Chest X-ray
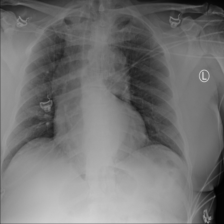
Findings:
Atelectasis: negative
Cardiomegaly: negative
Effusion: negative
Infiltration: positive
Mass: negative
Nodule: negative
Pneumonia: negative
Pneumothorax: negative
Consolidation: negative
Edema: negative
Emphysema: negative
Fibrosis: negative
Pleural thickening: negative
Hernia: negative